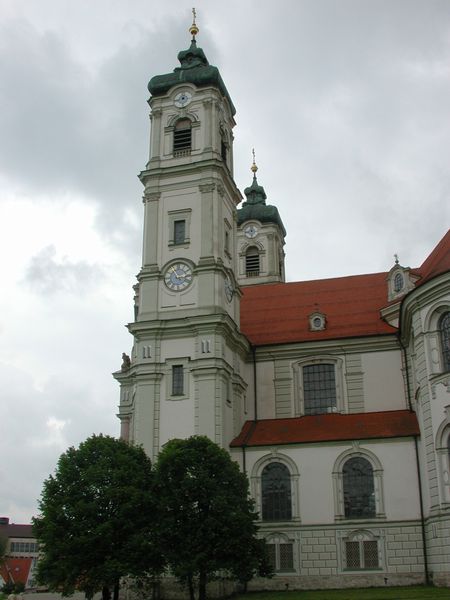
Titel: Ottobeuren, Klosterkirche
Künstler: Christoph Vogt
Standort: Ottobeuren, Klosterkirche (EU - D - Bayern)
Schlagwörter: baum, himmel, weiß, wolken, bäume, grün, kirchturm, fenster, dach, rasen, rot, barock, spitze, kirche, turm, turmspitze, giebel, mauer, pilaster, rundbogen, kuppel, uhr, foto, kloster, kreuz, türme, rustika, glocke, dresden, lisenen, doppeltürme, rustica, ädikulen, westwerk, gotteshaus, uhren, schallöffnung, katholisch, bleiverglasung, tasen, geschoßigkeit